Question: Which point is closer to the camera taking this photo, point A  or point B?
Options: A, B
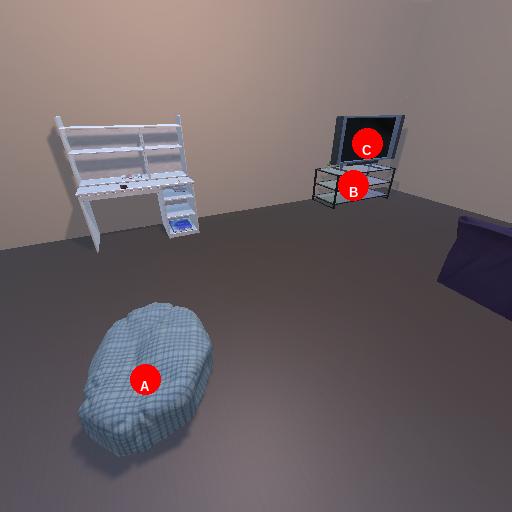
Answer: A